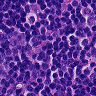
Metastatic tissue present: no